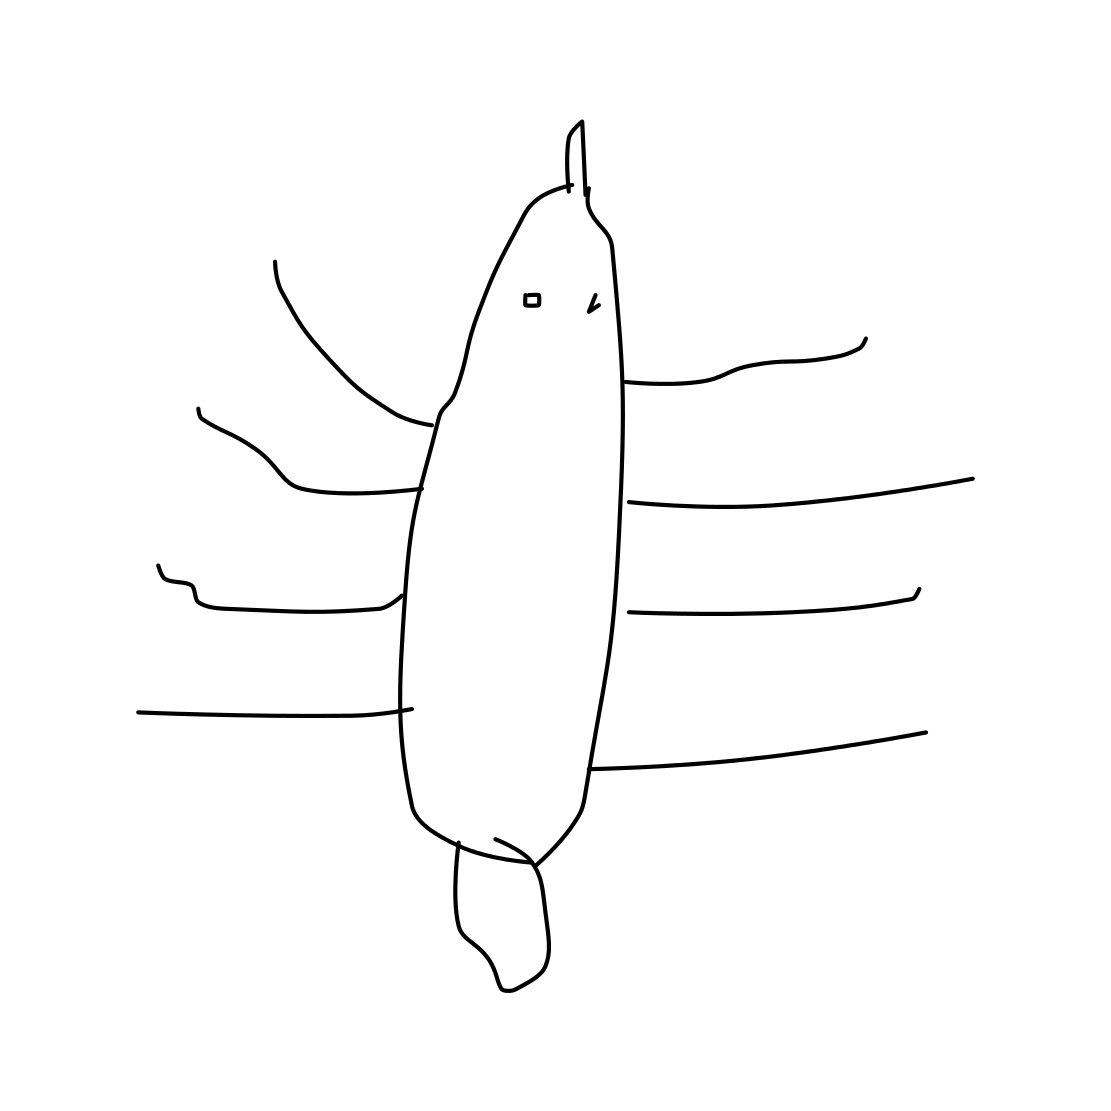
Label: spider